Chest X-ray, PA view. Patient: 75 years old, sex F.
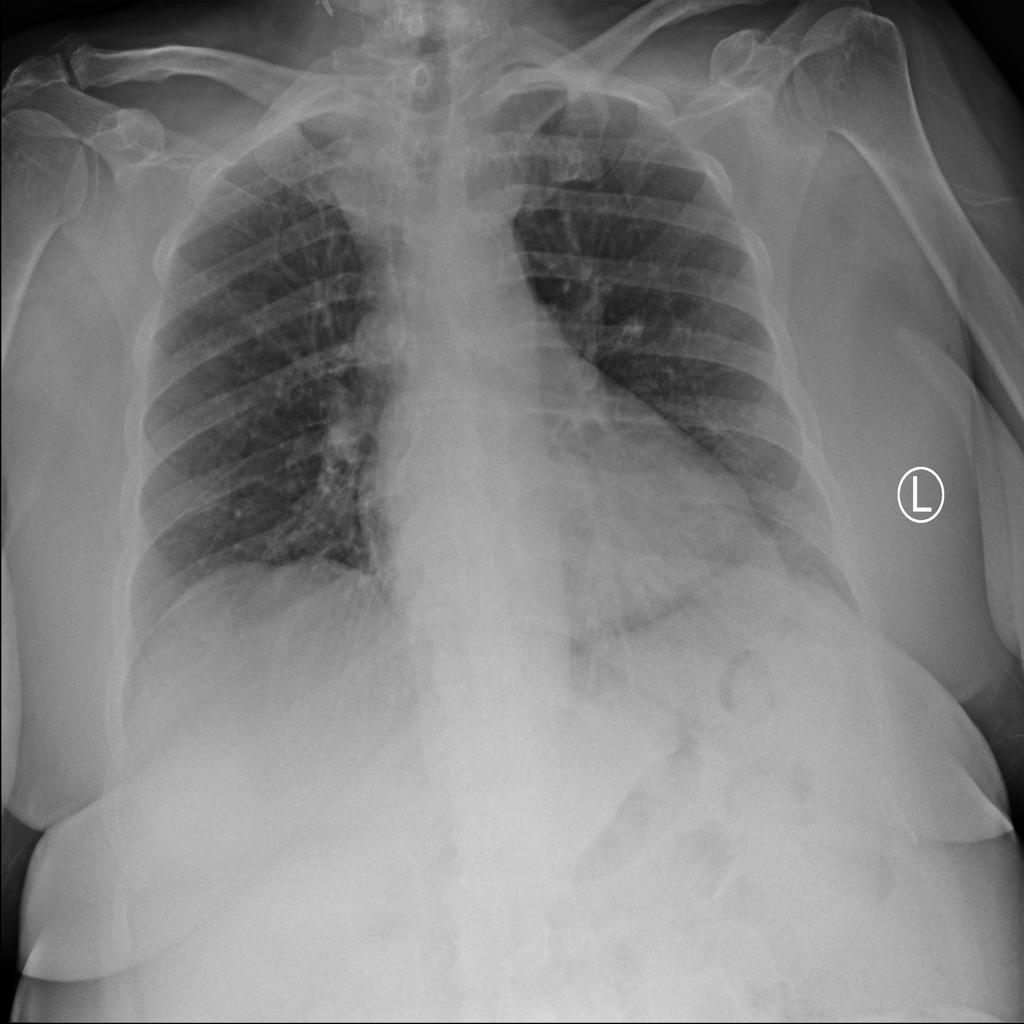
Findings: No Finding